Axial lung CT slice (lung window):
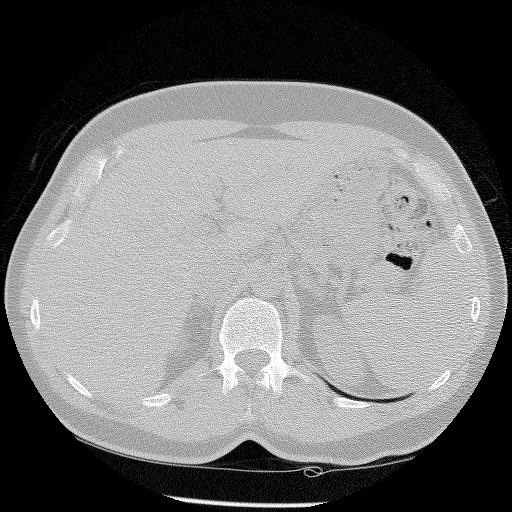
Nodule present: no